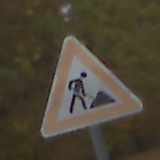
Verkehrszeichen: Arbeitsstelle
Umgebung: Outdoor, Nature
Tageszeit: Midday
Wetter: Overcast
Licht: Natural
Jahreszeit: Autumn
Kontrast: LowContrast